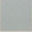
Piece: xx